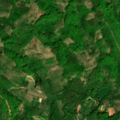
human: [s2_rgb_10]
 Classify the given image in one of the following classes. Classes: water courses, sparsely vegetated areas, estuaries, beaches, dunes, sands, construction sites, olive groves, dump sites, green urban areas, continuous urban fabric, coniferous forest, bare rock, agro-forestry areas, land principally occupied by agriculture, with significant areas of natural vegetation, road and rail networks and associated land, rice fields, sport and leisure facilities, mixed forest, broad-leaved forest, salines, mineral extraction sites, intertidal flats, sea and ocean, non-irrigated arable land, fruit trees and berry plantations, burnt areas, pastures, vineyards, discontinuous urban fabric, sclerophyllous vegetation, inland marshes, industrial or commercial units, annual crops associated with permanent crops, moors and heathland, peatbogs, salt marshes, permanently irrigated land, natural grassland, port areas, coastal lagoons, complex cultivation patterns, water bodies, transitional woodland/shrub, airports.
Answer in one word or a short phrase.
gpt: pastures, land principally occupied by agriculture, with significant areas of natural vegetation, broad-leaved forest, natural grassland, transitional woodland/shrub